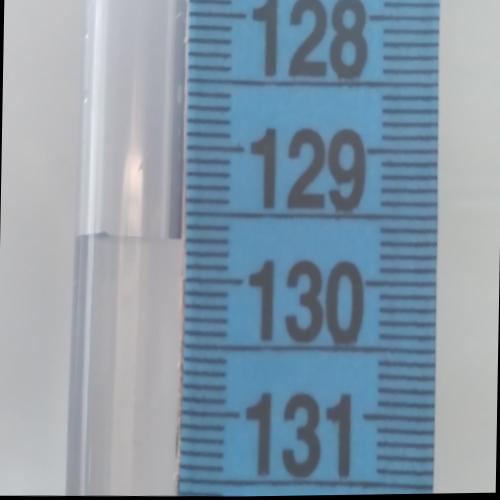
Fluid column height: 129.7 cm